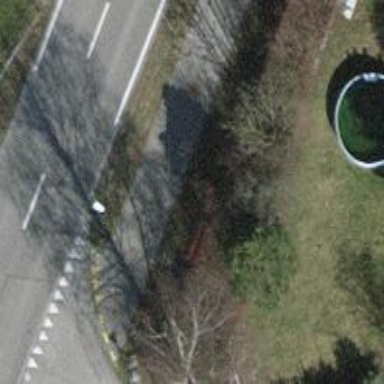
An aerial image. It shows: Red bench.